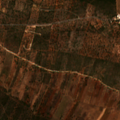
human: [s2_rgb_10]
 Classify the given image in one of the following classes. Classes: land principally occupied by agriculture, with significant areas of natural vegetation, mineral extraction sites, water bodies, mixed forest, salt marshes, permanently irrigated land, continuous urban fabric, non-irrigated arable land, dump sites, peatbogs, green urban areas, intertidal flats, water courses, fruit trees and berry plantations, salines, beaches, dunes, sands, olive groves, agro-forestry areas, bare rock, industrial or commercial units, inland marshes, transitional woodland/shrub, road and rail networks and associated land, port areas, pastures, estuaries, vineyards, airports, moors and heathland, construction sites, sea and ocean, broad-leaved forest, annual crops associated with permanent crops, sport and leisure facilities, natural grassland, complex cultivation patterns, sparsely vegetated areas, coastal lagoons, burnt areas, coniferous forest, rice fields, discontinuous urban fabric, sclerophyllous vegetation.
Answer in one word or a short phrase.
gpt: fruit trees and berry plantations, annual crops associated with permanent crops, complex cultivation patterns, sclerophyllous vegetation